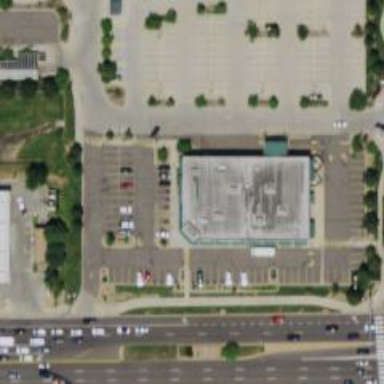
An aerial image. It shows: Parking space.